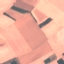
Land use / land cover class: AnnualCrop